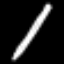
Label: pencil